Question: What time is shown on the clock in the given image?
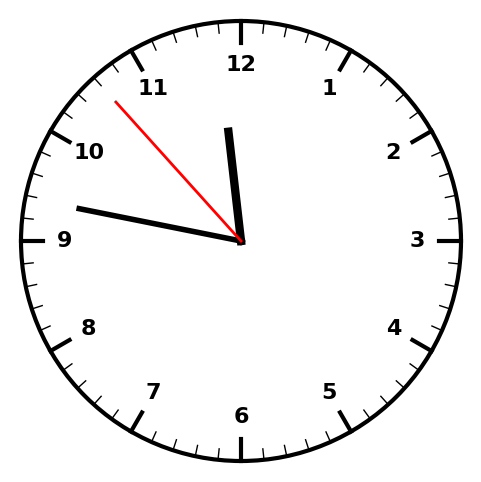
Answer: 11:46:53